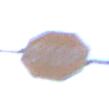
Verkehrszeichen: Stop
Umgebung: Outdoor, Nature
Tageszeit: MorningAfternoon
Wetter: Overcast
Licht: Natural
Jahreszeit: NotSpecified
Kontrast: LowContrast